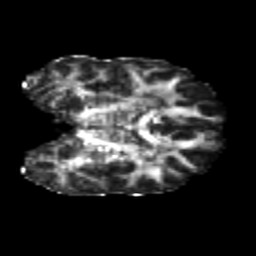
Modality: FA
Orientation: coronal
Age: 20
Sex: male
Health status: healthy
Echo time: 0.074 s